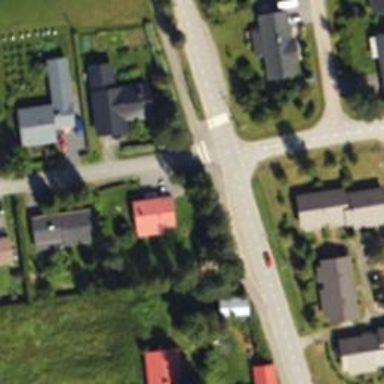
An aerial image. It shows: Road with "give way" sign.